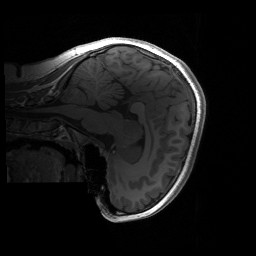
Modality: T1w
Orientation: sagittal
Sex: female
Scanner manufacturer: siemens
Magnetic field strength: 3 T
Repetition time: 1.9 s
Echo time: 0.00243 s